Aerial crown-view tile of a tropical tree (Barro Colorado Island, Panama), acquired 20250715:
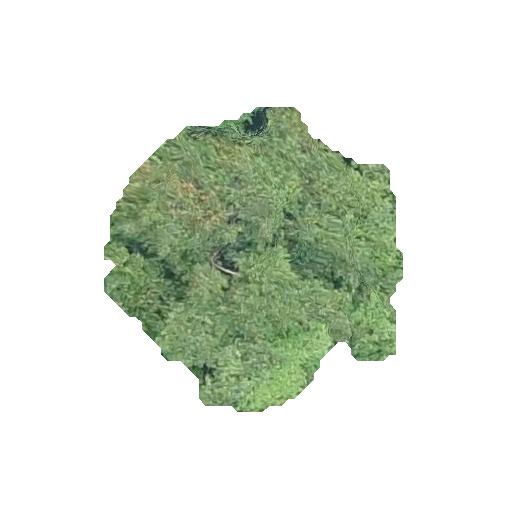
Species: Chrysophyllum cainito
GBIF accepted scientific name: Chrysophyllum cainito
Crown area: 96.18 m²